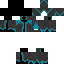
A female skeleton skin with dark skin, wearing brown bald dressed in a blue hoodie and black pants, featuring a closed mouth.